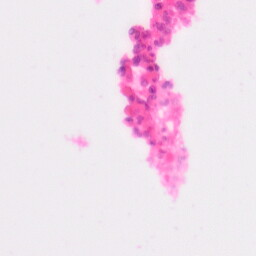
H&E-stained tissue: Colon